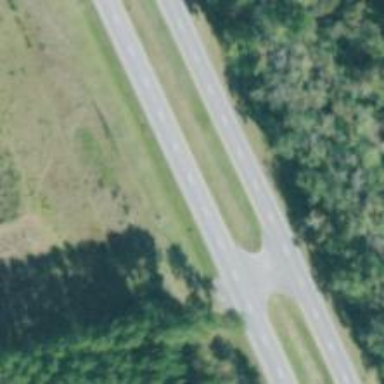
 surfaced with asphalt. It is classified as trunk highway."